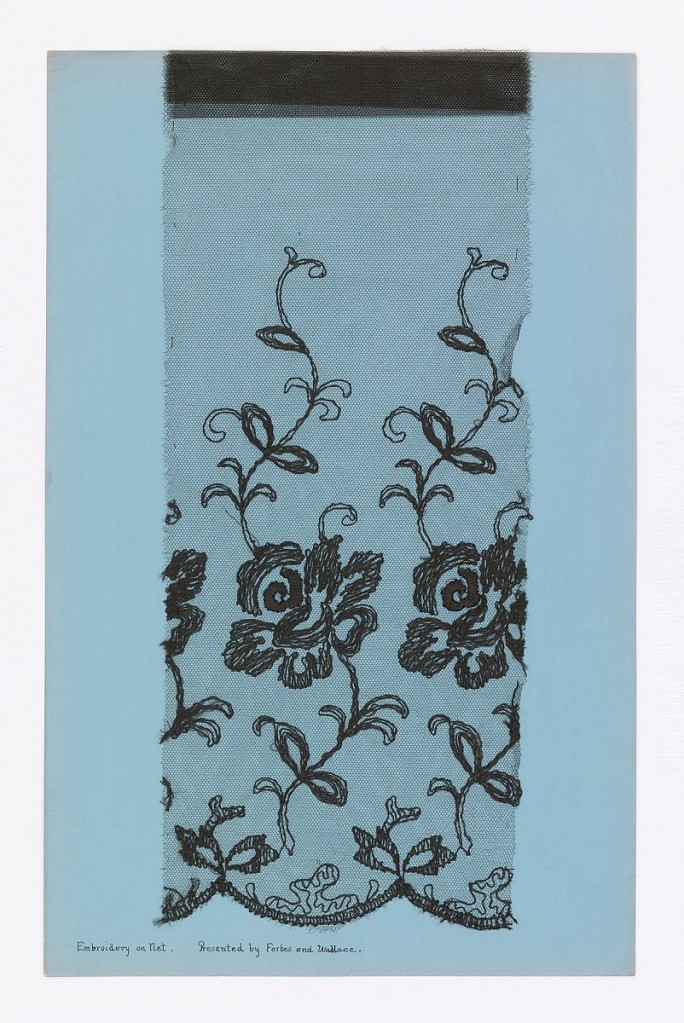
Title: Machine-made openwork samples
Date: ca. 1910
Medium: cardboard, linen, silk, metallic Technique: linen embroidery with ground cloth dissolved Examples of embroidery on net produced by the Schiffli machine Metallic embroidery on net Machine-made openwork in imitation of hand-embroidered net Mostly floral and a few geometric patterns, some designs described as "Spanish" Imitation hand-made filet Machine filet Imitation filet crochet Ploven (burnt-out lace) Fancy curtain lace made on the Levers machines Real filet (handmade) next to Machine-made filet Spotted curtain nets, made chiefly at Nottingham, England and Caudry, France.
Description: Samples of machine-made openwork and several examples of hand made lace mounted on boards. They imitate hand-embroidered net, crochet, or needlepoint.  All are floral patterns plus a few of early 1920's geometric style.
"Embroidered net" produced by the Schiffli Machine.